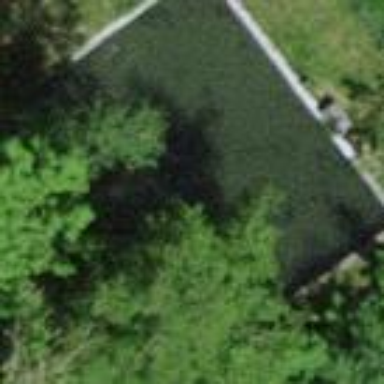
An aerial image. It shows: Peaceful pond surrounded by nature.